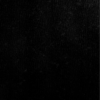
Label: dusty